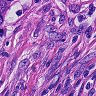
Metastatic tissue present: yes